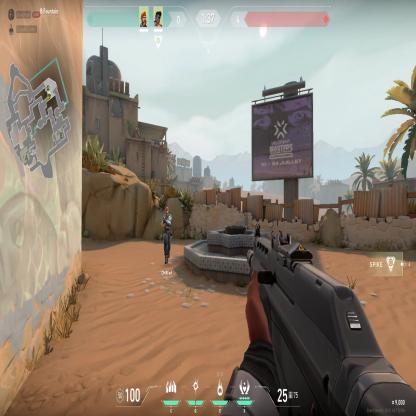
Label: teammate